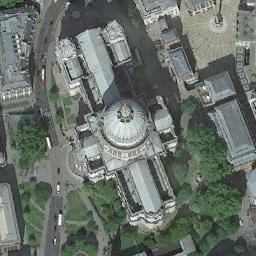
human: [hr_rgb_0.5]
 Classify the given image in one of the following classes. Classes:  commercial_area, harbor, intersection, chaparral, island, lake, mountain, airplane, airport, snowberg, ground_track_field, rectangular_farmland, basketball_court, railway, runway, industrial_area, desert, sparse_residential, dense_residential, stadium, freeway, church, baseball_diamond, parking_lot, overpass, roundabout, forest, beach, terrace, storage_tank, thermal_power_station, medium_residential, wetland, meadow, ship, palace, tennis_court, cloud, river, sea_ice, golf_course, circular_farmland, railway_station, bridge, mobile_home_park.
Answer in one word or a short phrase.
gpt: church